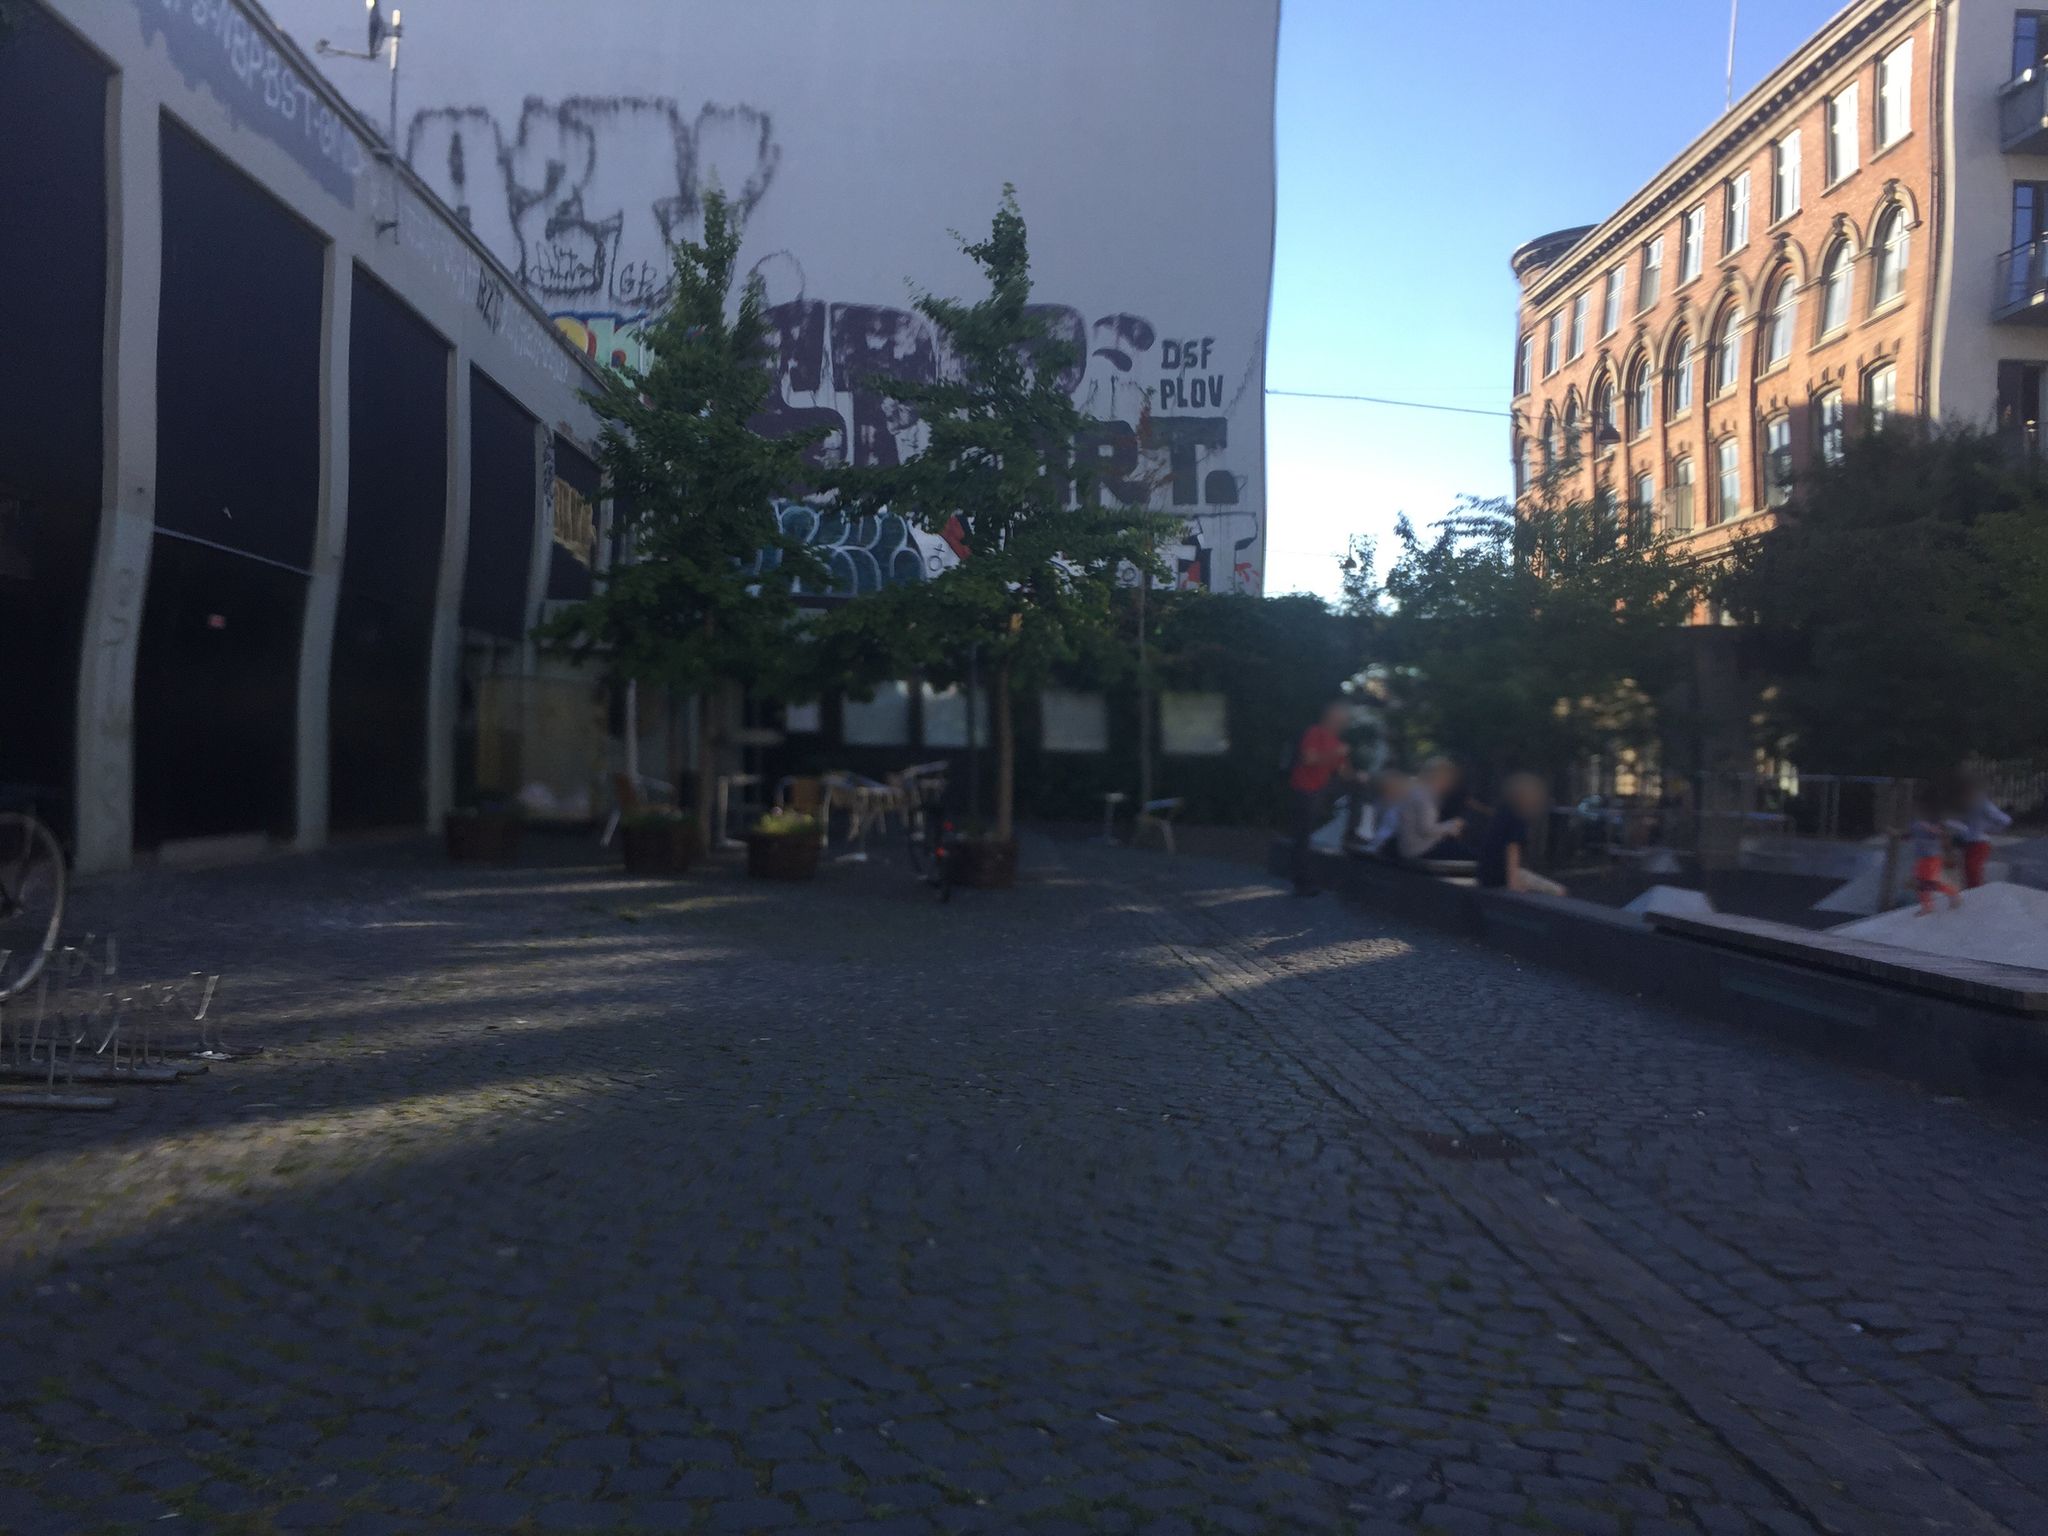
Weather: clear
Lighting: dusk/dawn
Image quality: good
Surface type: walking surface
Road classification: service, footway, residential
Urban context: urban centre
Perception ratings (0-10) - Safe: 1.08, Lively: 6.62, Beautiful: 2.16, Boring: 5.39, Depressing: 6.12, Wealthy: 8.11